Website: apple
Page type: billing-address
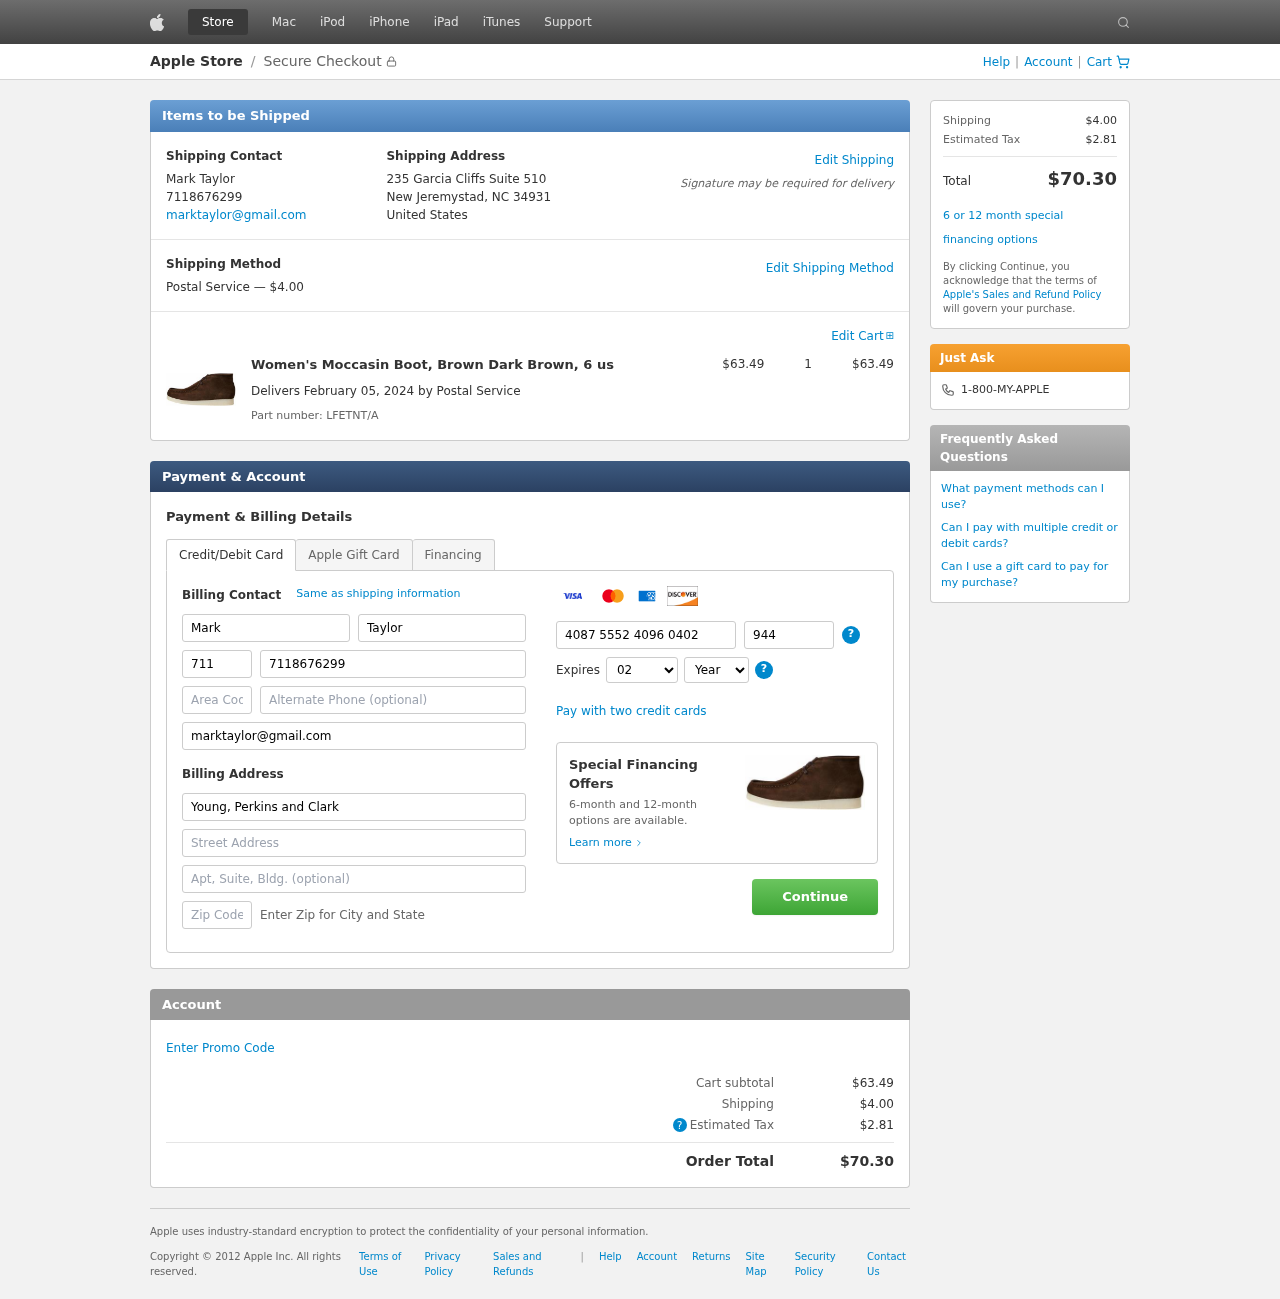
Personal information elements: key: PII_CARD_CVV
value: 944
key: PII_CARD_EXPIRY_MONTH
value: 02
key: PII_CARD_EXPIRY_YEAR
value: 27
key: PII_CARD_NUMBER
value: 4087 5552 4096 0402
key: PII_CITY_STATE_ZIP
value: New Jeremystad, NC 34931
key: PII_COMPANY
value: Young, Perkins and Clark
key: PII_COUNTRY
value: United States
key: PII_EMAIL
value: marktaylor@gmail.com
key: PII_FIRSTNAME
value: Mark
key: PII_FULLNAME
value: Mark Taylor
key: PII_LASTNAME
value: Taylor
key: PII_PHONE
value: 7118676299
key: PII_PHONE_AREA
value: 711
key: PII_STREET
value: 235 Garcia Cliffs Suite 510
Product elements: key: PRODUCT1_NAME
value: Women's Moccasin Boot, Brown Dark Brown, 6 us
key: PRODUCT1_PRICE
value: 63.49
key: PRODUCT1_QUANTITY
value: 1
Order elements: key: ORDER_SHIPPING_COST
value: $4.00
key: ORDER_SUBTOTAL
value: $63.49
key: ORDER_DELIVERY_DATE
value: February 05, 2024
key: ORDER_PART_NUMBER
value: LFETNT/A
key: ORDER_TAX
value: $2.81
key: ORDER_TOTAL
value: $70.30